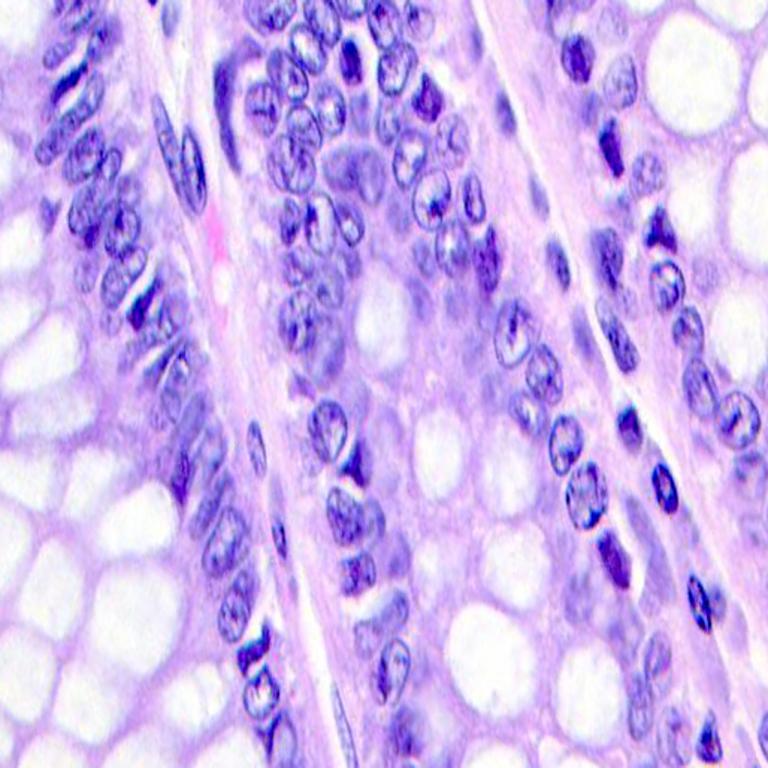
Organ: colon
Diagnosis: benign